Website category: auto
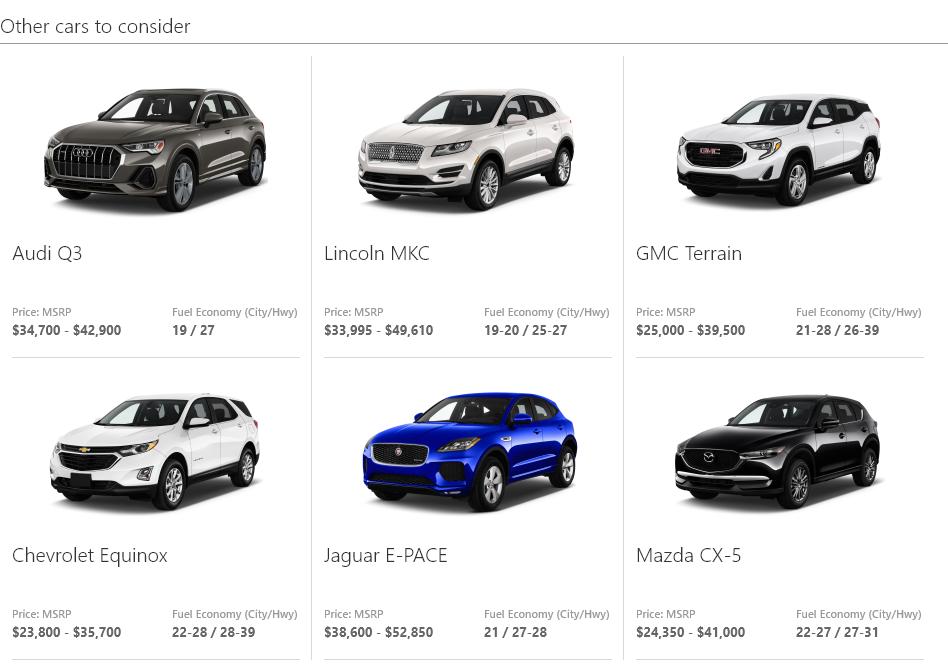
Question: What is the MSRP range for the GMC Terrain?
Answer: $25,000 - $39,500

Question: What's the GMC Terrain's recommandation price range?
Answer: $25,000 - $39,500

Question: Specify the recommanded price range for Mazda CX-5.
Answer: $24,350 - $41,000

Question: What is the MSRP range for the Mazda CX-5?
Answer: $24,350 - $41,000

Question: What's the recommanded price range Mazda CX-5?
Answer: $24,350 - $41,000

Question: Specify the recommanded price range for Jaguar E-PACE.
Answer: $38,600 - $52,850

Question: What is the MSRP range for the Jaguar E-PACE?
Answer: $38,600 - $52,850

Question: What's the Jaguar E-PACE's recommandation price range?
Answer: $38,600 - $52,850

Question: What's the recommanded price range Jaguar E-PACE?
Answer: $38,600 - $52,850

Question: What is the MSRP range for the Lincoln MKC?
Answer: $33,995 - $49,610

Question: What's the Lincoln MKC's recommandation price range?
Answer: $33,995 - $49,610

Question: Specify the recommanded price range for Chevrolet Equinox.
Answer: $23,800 - $35,700

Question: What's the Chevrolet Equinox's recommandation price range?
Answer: $23,800 - $35,700

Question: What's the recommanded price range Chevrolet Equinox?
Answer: $23,800 - $35,700

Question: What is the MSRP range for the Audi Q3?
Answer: $34,700 - $42,900

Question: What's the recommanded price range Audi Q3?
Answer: $34,700 - $42,900

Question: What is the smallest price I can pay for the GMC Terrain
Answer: $25,000

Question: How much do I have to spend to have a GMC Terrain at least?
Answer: $25,000

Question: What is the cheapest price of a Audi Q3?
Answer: $34,700

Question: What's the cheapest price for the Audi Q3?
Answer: $34,700

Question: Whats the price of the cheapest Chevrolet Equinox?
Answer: $23,800

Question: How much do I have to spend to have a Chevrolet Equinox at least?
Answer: $23,800

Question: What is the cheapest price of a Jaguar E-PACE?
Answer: $38,600

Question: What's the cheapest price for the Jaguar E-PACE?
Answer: $38,600

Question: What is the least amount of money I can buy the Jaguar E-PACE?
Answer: $38,600

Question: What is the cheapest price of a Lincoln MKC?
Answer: $33,995

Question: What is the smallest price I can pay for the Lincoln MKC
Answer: $33,995

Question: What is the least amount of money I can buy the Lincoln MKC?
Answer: $33,995

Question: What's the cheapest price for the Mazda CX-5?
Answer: $24,350

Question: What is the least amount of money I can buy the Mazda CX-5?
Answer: $24,350

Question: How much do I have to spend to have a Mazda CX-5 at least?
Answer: $24,350

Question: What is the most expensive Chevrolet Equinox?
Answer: $35,700

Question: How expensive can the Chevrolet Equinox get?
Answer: $35,700

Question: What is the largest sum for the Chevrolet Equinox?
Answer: $35,700

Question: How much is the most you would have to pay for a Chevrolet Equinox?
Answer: $35,700

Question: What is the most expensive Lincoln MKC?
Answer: $49,610

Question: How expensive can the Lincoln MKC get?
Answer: $49,610

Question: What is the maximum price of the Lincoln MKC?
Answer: $49,610

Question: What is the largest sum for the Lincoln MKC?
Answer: $49,610

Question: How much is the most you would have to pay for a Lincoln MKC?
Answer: $49,610

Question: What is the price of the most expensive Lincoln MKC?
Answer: $49,610

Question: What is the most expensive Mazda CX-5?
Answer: $41,000

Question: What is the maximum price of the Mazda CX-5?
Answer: $41,000

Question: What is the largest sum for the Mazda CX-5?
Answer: $41,000

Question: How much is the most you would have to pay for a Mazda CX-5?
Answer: $41,000

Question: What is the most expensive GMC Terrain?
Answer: $39,500

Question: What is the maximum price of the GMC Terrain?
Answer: $39,500

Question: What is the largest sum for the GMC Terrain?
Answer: $39,500

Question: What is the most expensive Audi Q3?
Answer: $42,900

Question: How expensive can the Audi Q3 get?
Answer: $42,900

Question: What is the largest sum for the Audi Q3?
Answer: $42,900

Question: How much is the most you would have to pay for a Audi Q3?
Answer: $42,900

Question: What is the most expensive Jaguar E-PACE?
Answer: $52,850

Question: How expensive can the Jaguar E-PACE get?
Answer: $52,850

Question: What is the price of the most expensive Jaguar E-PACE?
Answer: $52,850

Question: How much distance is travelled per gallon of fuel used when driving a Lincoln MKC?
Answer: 19-20 / 25-27

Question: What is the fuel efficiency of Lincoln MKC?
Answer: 19-20 / 25-27

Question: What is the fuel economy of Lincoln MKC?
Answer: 19-20 / 25-27

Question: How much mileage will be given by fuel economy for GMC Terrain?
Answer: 21-28 / 26-39

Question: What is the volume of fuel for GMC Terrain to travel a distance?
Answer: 21-28 / 26-39

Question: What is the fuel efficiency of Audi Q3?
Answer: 19 / 27

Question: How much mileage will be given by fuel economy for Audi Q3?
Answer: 19 / 27

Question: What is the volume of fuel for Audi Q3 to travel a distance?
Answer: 19 / 27

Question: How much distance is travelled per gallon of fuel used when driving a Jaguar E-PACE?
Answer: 21 / 27-28